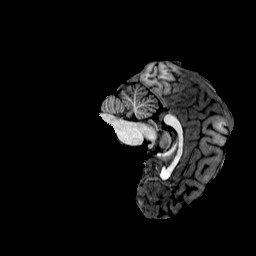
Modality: T1w
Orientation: sagittal
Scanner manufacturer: ge
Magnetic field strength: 3 T
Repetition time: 0.00766 s
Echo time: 0.003476 s